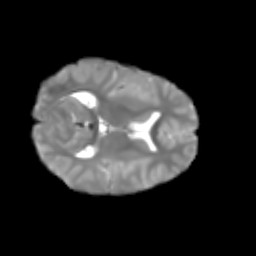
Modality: T2w
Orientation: axial
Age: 6
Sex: male
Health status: healthy